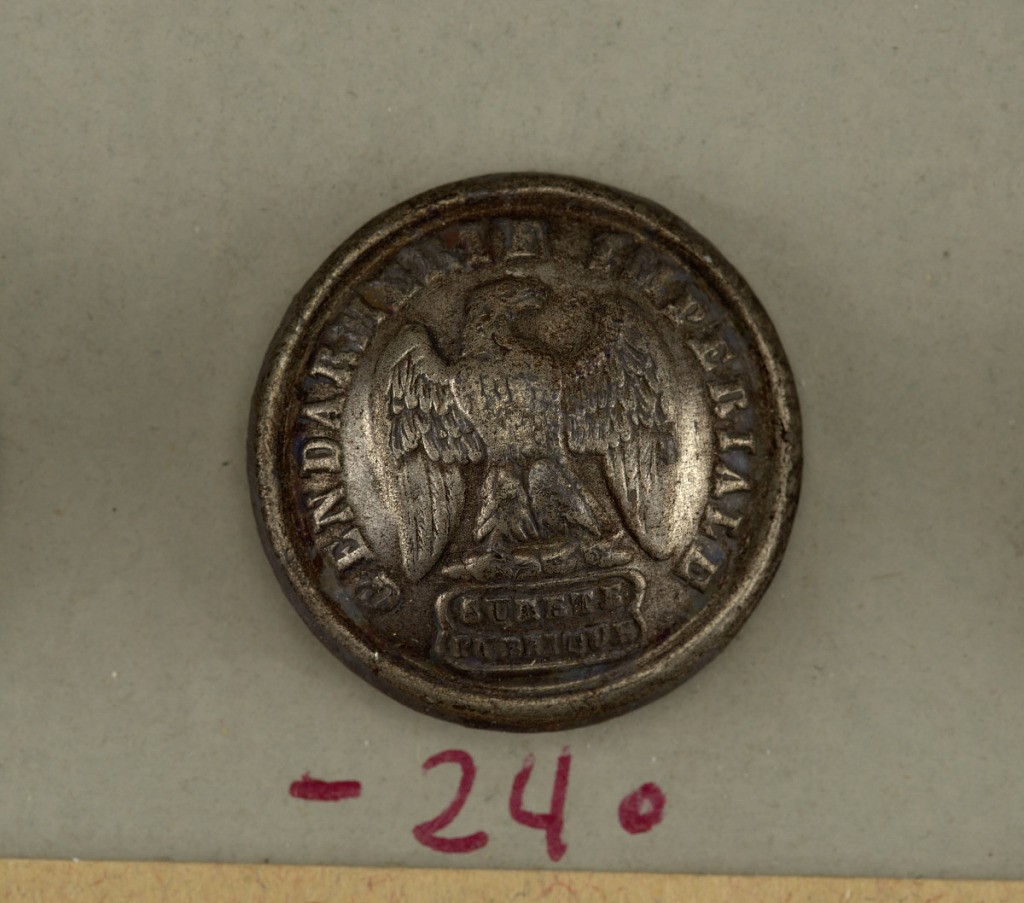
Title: Button
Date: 1830–48
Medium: Brass,lead foil
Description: On card J